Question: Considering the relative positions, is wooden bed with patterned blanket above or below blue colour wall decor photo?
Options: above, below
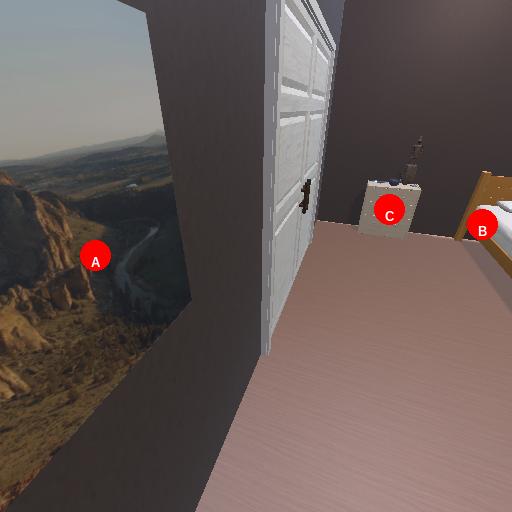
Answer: above